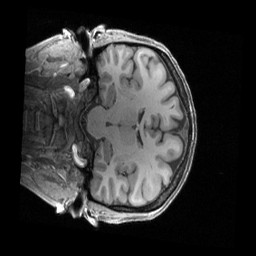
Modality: T1w
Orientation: coronal
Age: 38
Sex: female
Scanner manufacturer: siemens
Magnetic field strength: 3 T
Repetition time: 2.4 s
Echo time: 0.00222 s